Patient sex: M
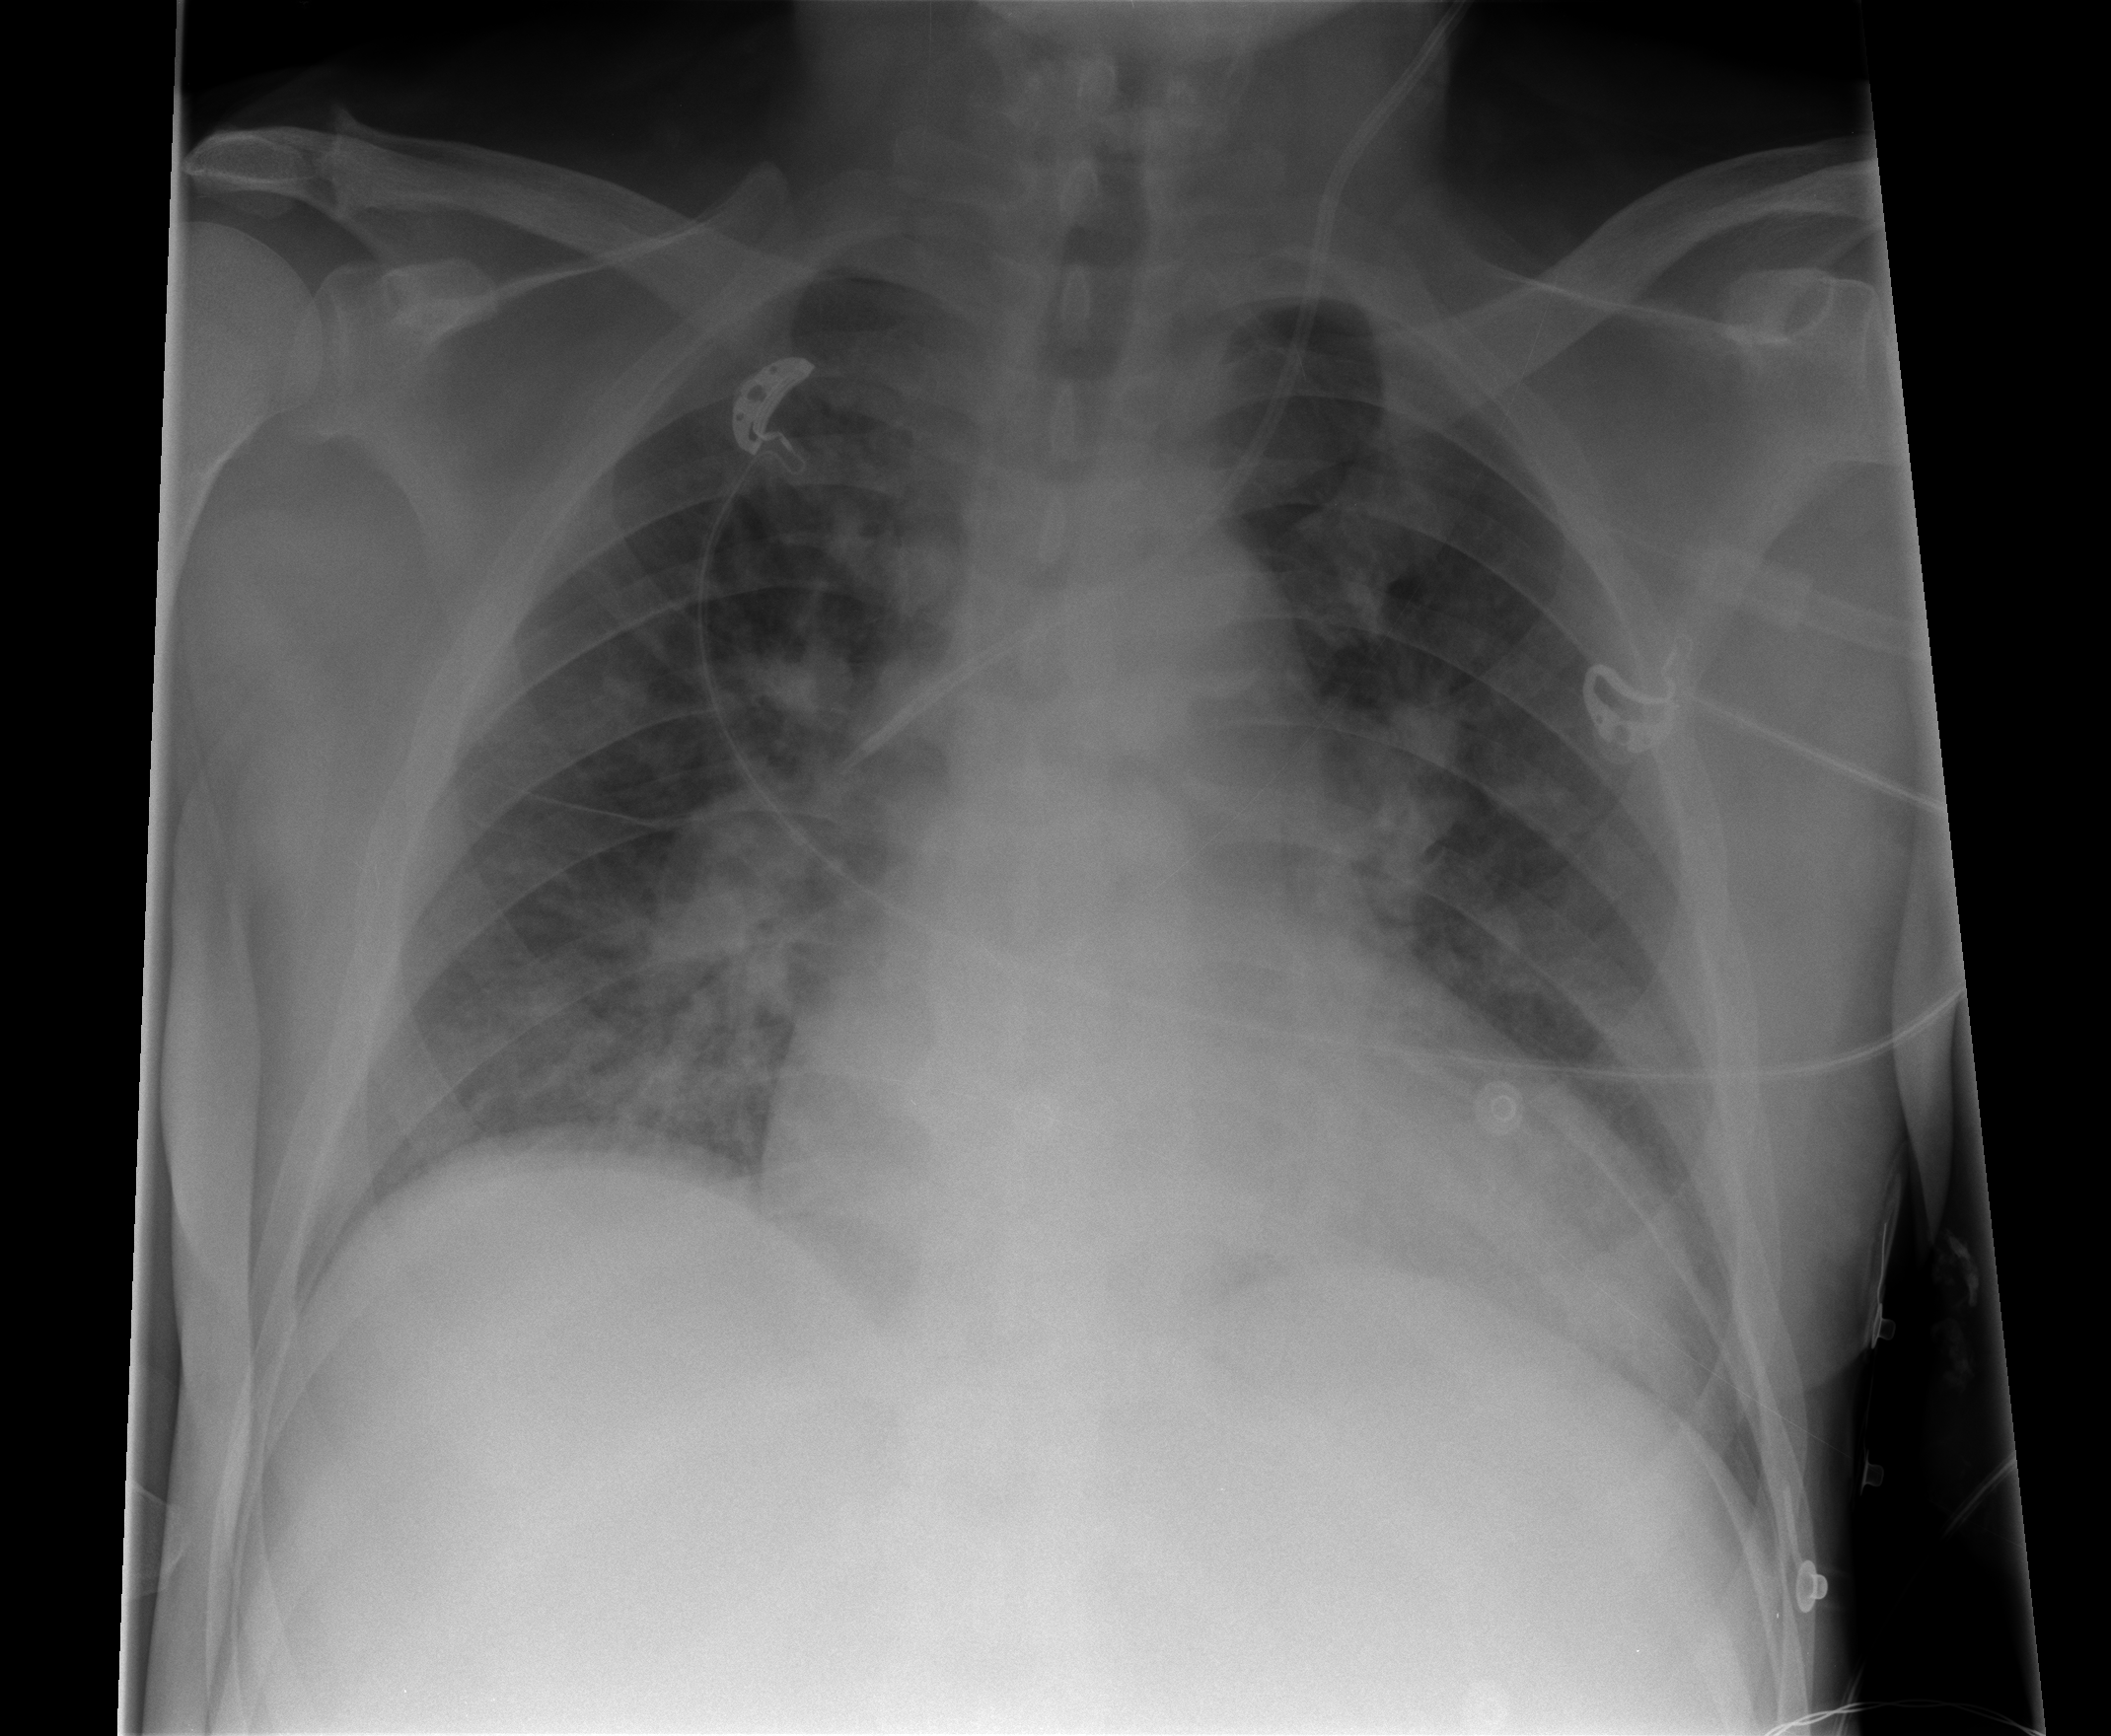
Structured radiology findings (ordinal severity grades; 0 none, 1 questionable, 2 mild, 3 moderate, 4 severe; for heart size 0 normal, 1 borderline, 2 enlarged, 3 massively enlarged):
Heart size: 2
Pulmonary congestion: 2
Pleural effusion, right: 0
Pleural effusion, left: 0
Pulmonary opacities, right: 3
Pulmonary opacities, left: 0
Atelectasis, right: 0
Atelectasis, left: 0